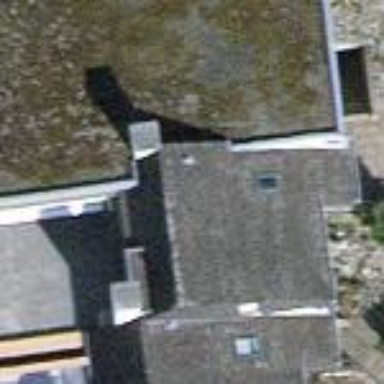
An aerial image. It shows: Terrace building.